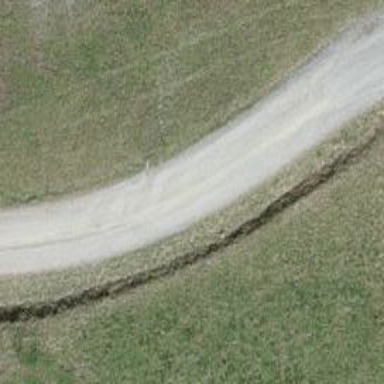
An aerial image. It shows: Track with grade 2 tracktype.